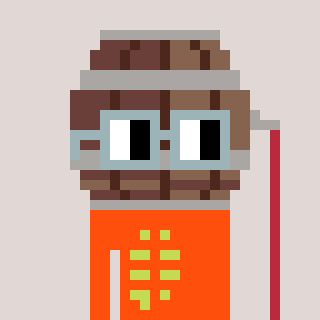
a pixel art character with square dark gray glasses, a wine barrel-shaped head and a orange-colored body on a warm background